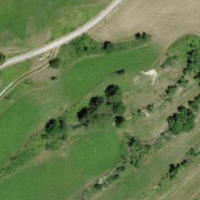
EUNIS habitat code: 26
Species observed at this site:
Aglais urticae
Plantago media
Cirsium arvense